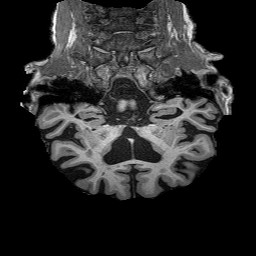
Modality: T1w
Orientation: sagittal
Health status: healthy